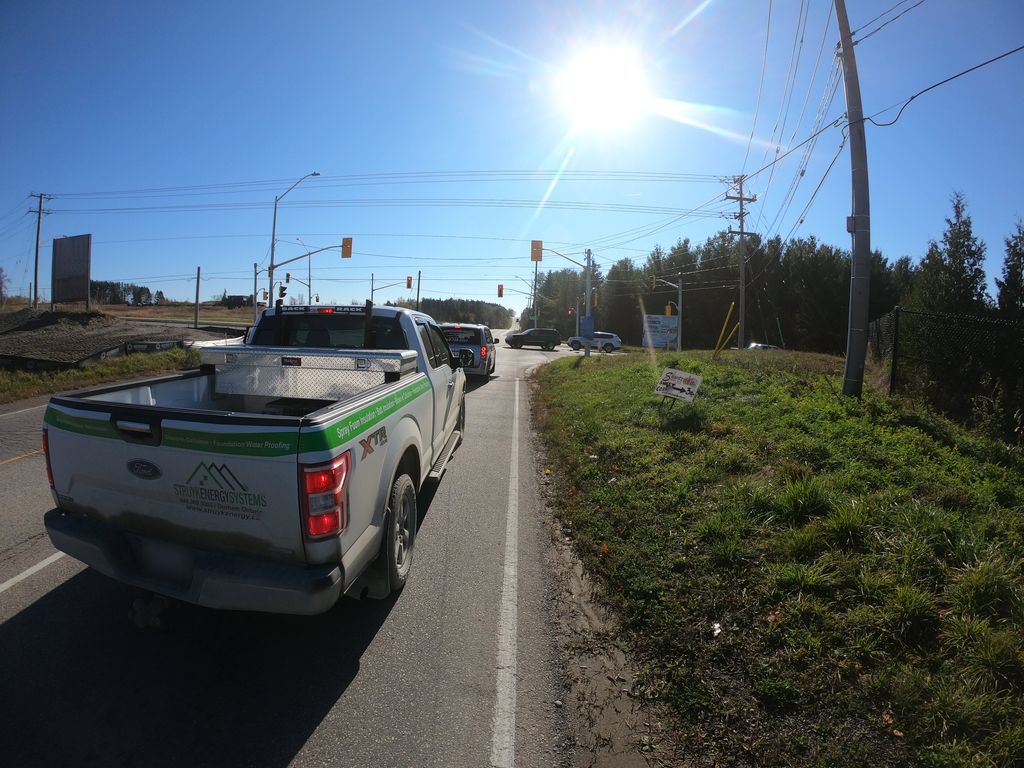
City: kitchener-waterloo